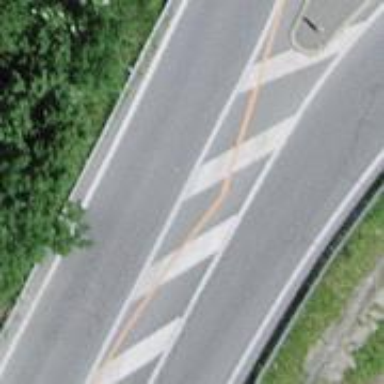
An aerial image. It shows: Secondary road with asphalt surface and embankment.